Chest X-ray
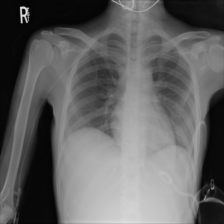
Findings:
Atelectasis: negative
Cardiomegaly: negative
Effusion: negative
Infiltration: negative
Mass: negative
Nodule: negative
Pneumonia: negative
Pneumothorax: negative
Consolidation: negative
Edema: negative
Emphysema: negative
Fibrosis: negative
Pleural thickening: negative
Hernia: negative